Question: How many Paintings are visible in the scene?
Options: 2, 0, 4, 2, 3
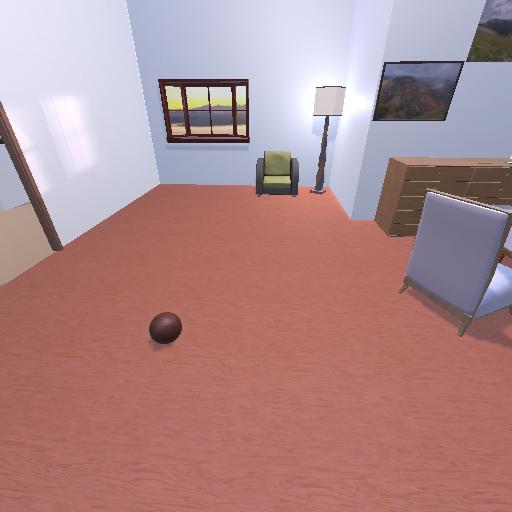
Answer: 2